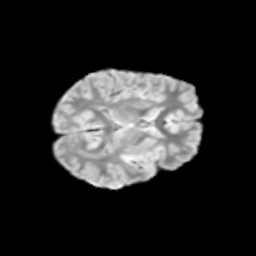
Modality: T2w
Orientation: axial
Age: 11
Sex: male
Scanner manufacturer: siemens
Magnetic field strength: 3 T
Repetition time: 3.8 s
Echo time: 0.07 s